Question: I am using actionbarsherlock's ActionBar, the first time you run the application in landscape or horizontal orientation the tabs is displayed in 'Tabs Mode'. After changing the orientation to portrait the nav mode is still in 'Tabs'. The second time changing the orientation to 'horizontal' the tabs are displayed as a 'List' and only the parent item is displayed and the rest are hidden. I heard that this is a bug to Android, the system automatically changes the nav mode to 'list' if the tabs are too many to fit the screen. But the thing is the first time I load the application is it displayed as 'tabs' mode even horizontally. By the way I created .

---
I have this code from my ,
'android:configChanges="orientation|screenSize"'
'''
public void onConfigurationChanged(Configuration newConfig) {
ActionBar ab = getSupportActionBar();
ab.setDisplayShowTitleEnabled(false);
if(ab.getNavigationMode() != ActionBar.NAVIGATION_MODE_TABS){
ab.setNavigationMode(ActionBar.NAVIGATION_MODE_TABS);
}
super.onConfigurationChanged(newConfig);
}
'''
Just to make sure I also put the code, somewhere near the 'setContentView'
'''
final ActionBar ab = getSupportActionBar();
ab.setDisplayShowTitleEnabled(false);
ab.setNavigationMode(ActionBar.NAVIGATION_MODE_TABS);
'''
The reason why I am handling the 'onConfigurationChanged' because I got a .
'''
08-05 15:36:18.486: E/AndroidRuntime(30044): FATAL EXCEPTION: main
08-05 15:36:18.486: E/AndroidRuntime(30044): java.lang.RuntimeException: Unable to start activity ComponentInfo{com.actionbarsherlock.sample.styled/com.actionbarsherlock.sample.styled.MainActivity}: java.lang.NullPointerException
08-05 15:36:18.486: E/AndroidRuntime(30044): at android.app.ActivityThread.performLaunchActivity(ActivityThread.java:2059)
08-05 15:36:18.486: E/AndroidRuntime(30044): at android.app.ActivityThread.handleLaunchActivity(ActivityThread.java:2084)
08-05 15:36:18.486: E/AndroidRuntime(30044): at android.app.ActivityThread.handleRelaunchActivity(ActivityThread.java:3512)
08-05 15:36:18.486: E/AndroidRuntime(30044): at android.app.ActivityThread.access$700(ActivityThread.java:130)
08-05 15:36:18.486: E/AndroidRuntime(30044): at android.app.ActivityThread$H.handleMessage(ActivityThread.java:1201)
08-05 15:36:18.486: E/AndroidRuntime(30044): at android.os.Handler.dispatchMessage(Handler.java:99)
08-05 15:36:18.486: E/AndroidRuntime(30044): at android.os.Looper.loop(Looper.java:137)
08-05 15:36:18.486: E/AndroidRuntime(30044): at android.app.ActivityThread.main(ActivityThread.java:4745)
08-05 15:36:18.486: E/AndroidRuntime(30044): at java.lang.reflect.Method.invokeNative(Native Method)
08-05 15:36:18.486: E/AndroidRuntime(30044): at java.lang.reflect.Method.invoke(Method.java:511)
08-05 15:36:18.486: E/AndroidRuntime(30044): at com.android.internal.os.ZygoteInit$MethodAndArgsCaller.run(ZygoteInit.java:786)
08-05 15:36:18.486: E/AndroidRuntime(30044): at com.android.internal.os.ZygoteInit.main(ZygoteInit.java:553)
08-05 15:36:18.486: E/AndroidRuntime(30044): at dalvik.system.NativeStart.main(Native Method)
08-05 15:36:18.486: E/AndroidRuntime(30044): Caused by: java.lang.NullPointerException
08-05 15:36:18.486: E/AndroidRuntime(30044): at com.nineoldandroids.animation.PropertyValuesHolder.setupSetterAndGetter(PropertyValuesHolder.java:504)
08-05 15:36:18.486: E/AndroidRuntime(30044): at com.nineoldandroids.animation.ObjectAnimator.initAnimation(ObjectAnimator.java:410)
08-05 15:36:18.486: E/AndroidRuntime(30044): at com.nineoldandroids.animation.ValueAnimator.setCurrentPlayTime(ValueAnimator.java:538)
08-05 15:36:18.486: E/AndroidRuntime(30044): at com.nineoldandroids.animation.ValueAnimator.start(ValueAnimator.java:928)
08-05 15:36:18.486: E/AndroidRuntime(30044): at com.nineoldandroids.animation.ValueAnimator.start(ValueAnimator.java:951)
08-05 15:36:18.486: E/AndroidRuntime(30044): at com.nineoldandroids.animation.ObjectAnimator.start(ObjectAnimator.java:385)
08-05 15:36:18.486: E/AndroidRuntime(30044): at com.actionbarsherlock.sample.styled.MainActivity.rotateLeftFrag(MainActivity.java:218)
08-05 15:36:18.486: E/AndroidRuntime(30044): at com.actionbarsherlock.sample.styled.MainActivity.onTabSelected(MainActivity.java:256)
08-05 15:36:18.486: E/AndroidRuntime(30044): at com.actionbarsherlock.internal.app.ActionBarWrapper$TabWrapper.onTabSelected(ActionBarWrapper.java:356)
08-05 15:36:18.486: E/AndroidRuntime(30044): at com.android.internal.app.ActionBarImpl.selectTab(ActionBarImpl.java:570)
08-05 15:36:18.486: E/AndroidRuntime(30044): at com.android.internal.app.ActionBarImpl.setSelectedNavigationItem(ActionBarImpl.java:356)
08-05 15:36:18.486: E/AndroidRuntime(30044): at com.android.internal.app.ActionBarImpl.setNavigationMode(ActionBarImpl.java:1158)
08-05 15:36:18.486: E/AndroidRuntime(30044): at com.actionbarsherlock.internal.app.ActionBarWrapper.setNavigationMode(ActionBarWrapper.java:216)
08-05 15:36:18.486: E/AndroidRuntime(30044): at com.actionbarsherlock.sample.styled.MainActivity.showTabsNav(MainActivity.java:244)
08-05 15:36:18.486: E/AndroidRuntime(30044): at com.actionbarsherlock.sample.styled.MainActivity.onCreate(MainActivity.java:82)
08-05 15:36:18.486: E/AndroidRuntime(30044): at android.app.Activity.performCreate(Activity.java:5008)
08-05 15:36:18.486: E/AndroidRuntime(30044): at android.app.Instrumentation.callActivityOnCreate(Instrumentation.java:1079)
08-05 15:36:18.486: E/AndroidRuntime(30044): at android.app.ActivityThread.performLaunchActivity(ActivityThread.java:2023)
08-05 15:36:18.486: E/AndroidRuntime(30044): ... 12 more
'''
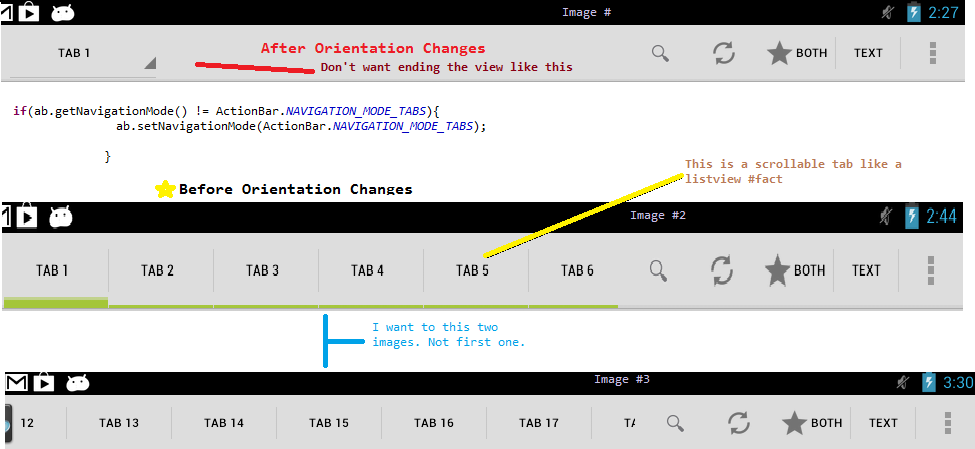
Answer: Its a default behavior of the tabs in android. If there is no more space for tabs in horizontal/portrait orientation then it will converted to list.
Now, if you still want to have all the tabs not in list then what i suggest is to look at this sample of <URL> after that you should have to add that FragmentActivity in to your SherlockFragmentActivity. Just check below Example Code what i am doing which will help you to have all tabs with any orientation.
'''
public class TestSampleTabDefault extends SherlockActivity{
@Override
protected void onCreate(Bundle savedInstanceState) {
super.onCreate(savedInstanceState);
}
@SuppressLint("NewApi")
public static class SampleTabsDefault extends FragmentActivity implements ServiceConnection {
private static final String[] CONTENT = new String[] { "Albums", "Artists", "Songs", "Playlist","Genre","Recently Played","Easy Transfer" };
Handler mHandler;
//Runnable mRunnable;
private ServiceToken mToken;
private IRemoteService mIRemoteService;
public static ViewPager pager;
public static int index = 0;
public static android.app.ActionBar mActionBar;
@Override
protected void onCreate(Bundle savedInstanceState) {
super.onCreate(savedInstanceState);
setContentView(R.layout.simple_tabs);
//getSupportActionBar().setHomeButtonEnabled(true);
//ActionBar bar = getSupportActionBar();
//bar.setNavigationMode(ActionBar.NAVIGATION_MODE_TABS);
//bar.setDisplayOptions(0, ActionBar.DISPLAY_SHOW_TITLE);
FragmentPagerAdapter adapter = new GoogleMusicAdapter(getSupportFragmentManager());
pager = (ViewPager)findViewById(R.id.pager);
pager.setAdapter(adapter);
/*getSupportActionBar().setTitle(name);
getSupportActionBar().setDisplayHomeAsUpEnabled(true);*/
TabPageIndicator indicator = (TabPageIndicator)findViewById(R.id.indicator);
indicator.setViewPager(pager);
index = getIntent().getExtras().getInt("index");
if(index >0){
indicator.setCurrentItem(index);
}
}
class GoogleMusicAdapter extends FragmentPagerAdapter {
private final FragmentManager mFragmentManager;
private Fragment mFragmentAtPos0;
public GoogleMusicAdapter(FragmentManager fm) {
super(fm);
mFragmentManager = fm;
}
@Override
public Fragment getItem(int position) {
// return TestFragment.newInstance(CONTENT[position % CONTENT.length]);
Fragment fm = null;
if(position==0){// LOAD ALBUMS
fm = ArtistList.ArtistListFragment.newInstance();
return fm;
}else if(position==1){// LOAD ARTISTS
//Toast.makeText(getApplicationContext(), "Select Album", Toast.LENGTH_SHORT).show();
fm = ArtistList.ArtistListFragment.newInstance();
return fm;
}else if(position==2){// LOAD SONGS
fm = SongsList.SongsListFragment.newInstance();
return fm;
}else if(position==3){ // PLaylist
fm = PlaylistList.PlayListFragment.newInstance();
return fm;
}else if(position==4){ // Genre List
fm = GenreList.GenreListFragment.newInstance();
return fm;
}else if(position==5){ // Recent List
fm = RecentAddedList.RecentListFragment.newInstance();
return fm;
}else{
fm = TestFragment.newInstance(CONTENT[position]);
}
return fm;
}
@Override
public CharSequence getPageTitle(int position) {
return CONTENT[position % CONTENT.length].toUpperCase();
}
@Override
public int getCount() {
return CONTENT.length;
}
@Override
public int getItemPosition(Object object)
{
if (object instanceof AlbumListFragment && mFragmentAtPos0 instanceof TestFragment)
return POSITION_NONE;
return POSITION_UNCHANGED;
}
}
}
}
'''
Hope this will help you. All The Best. Let me know if you get any difficulty in that.